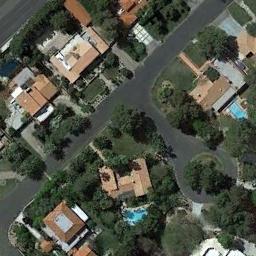
Label: residential